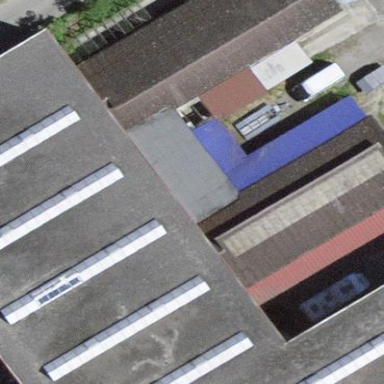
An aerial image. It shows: Shed.